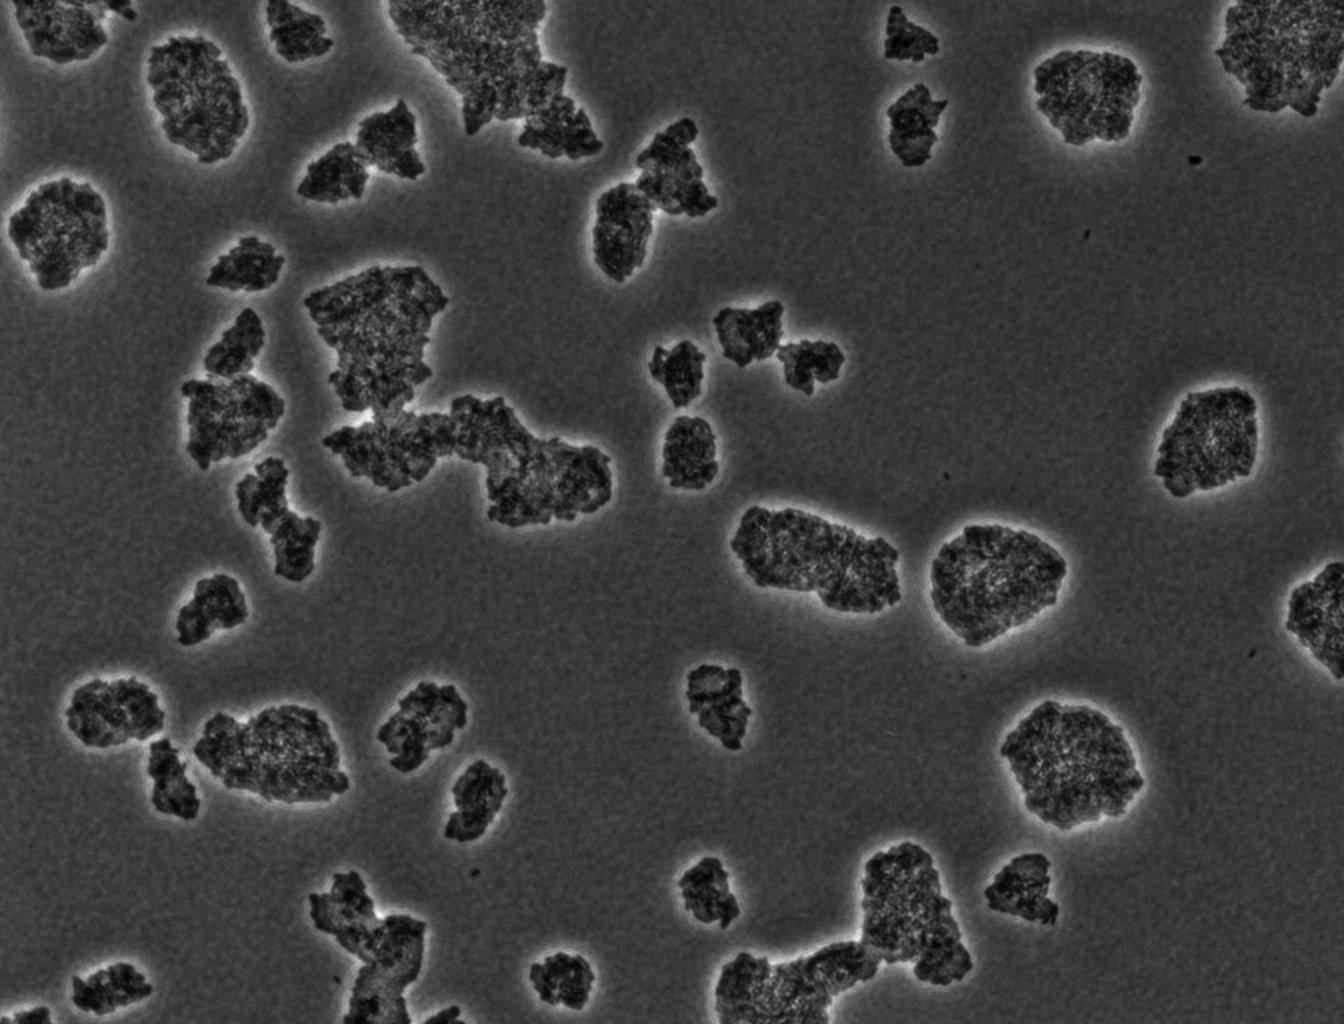
various_fewshot